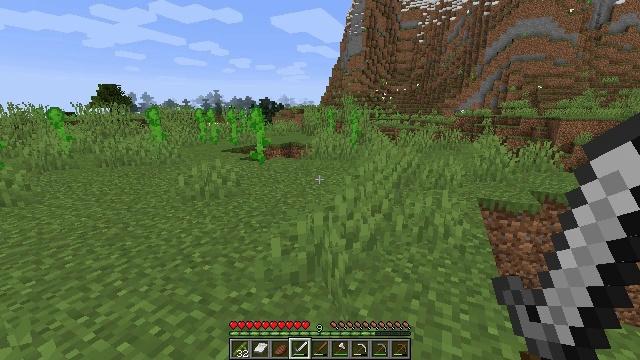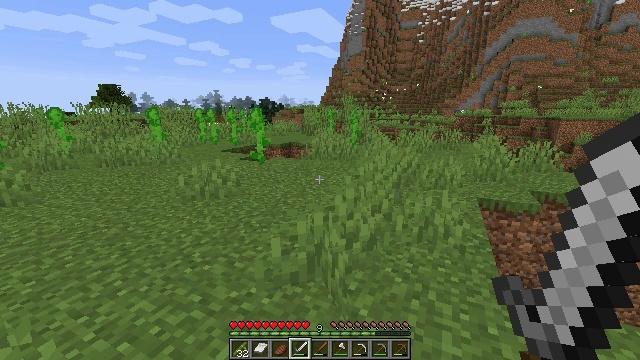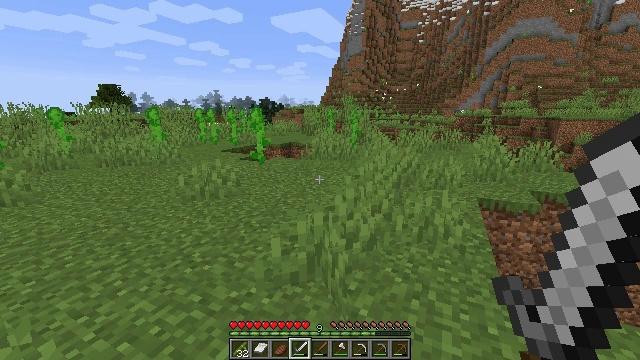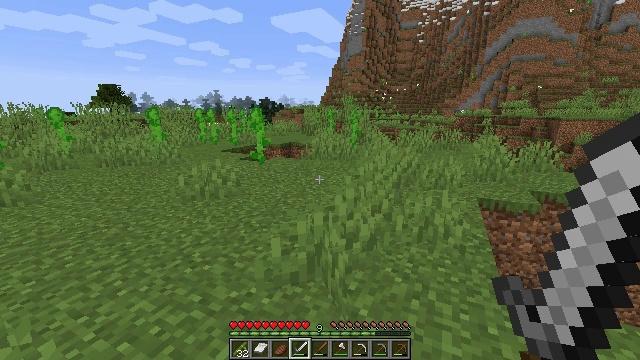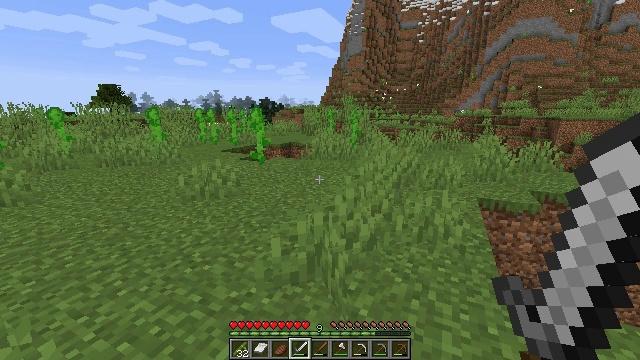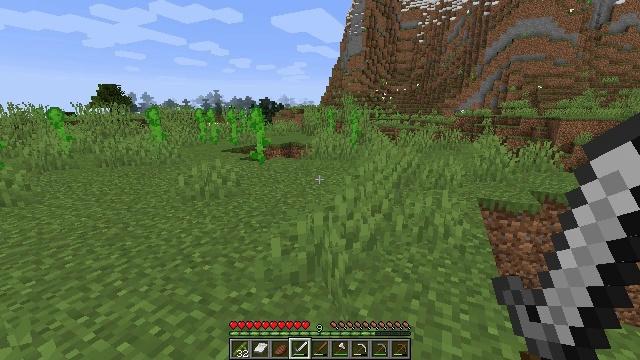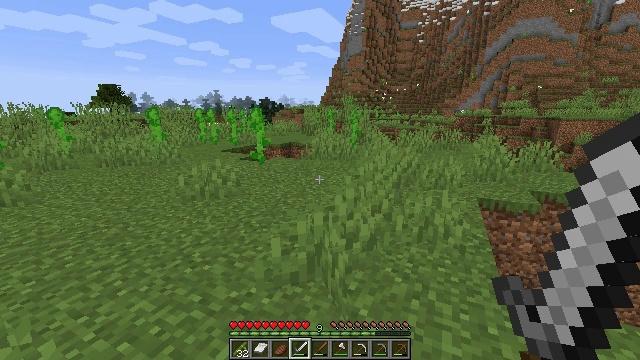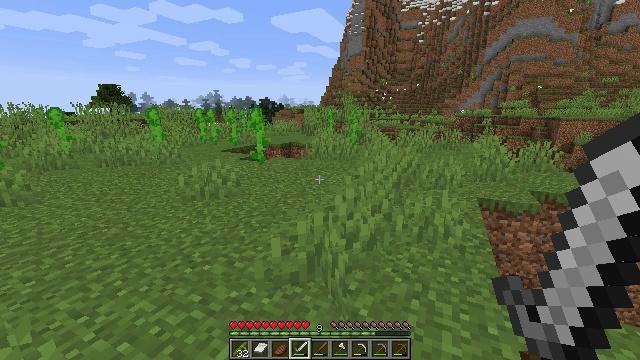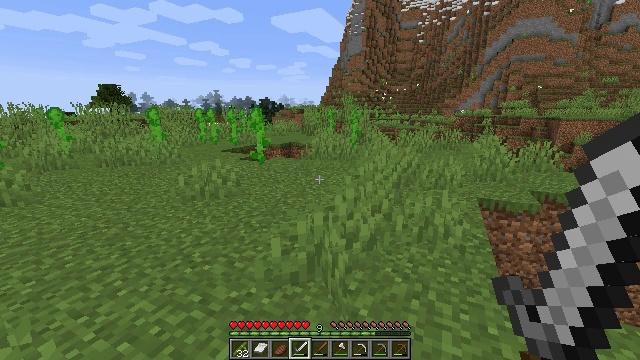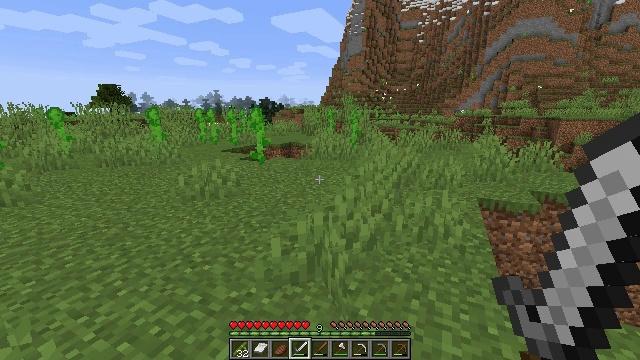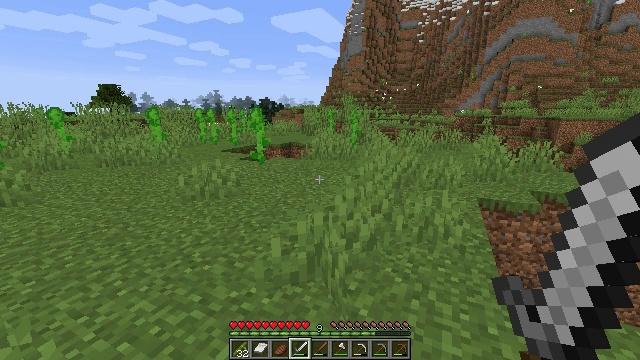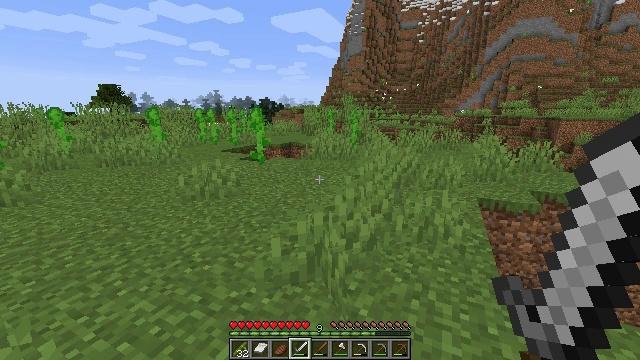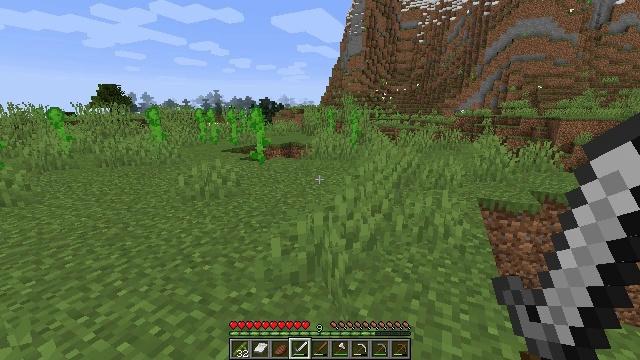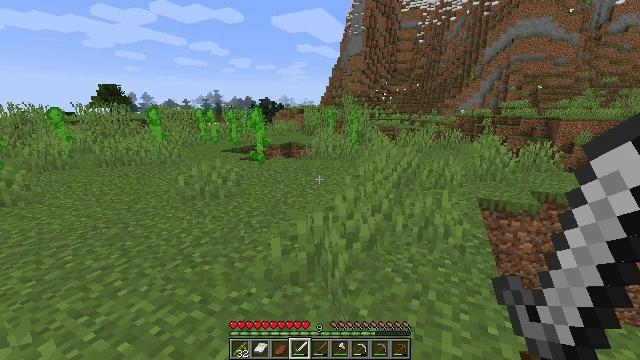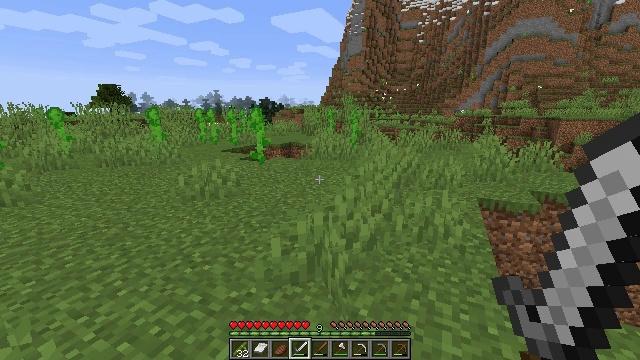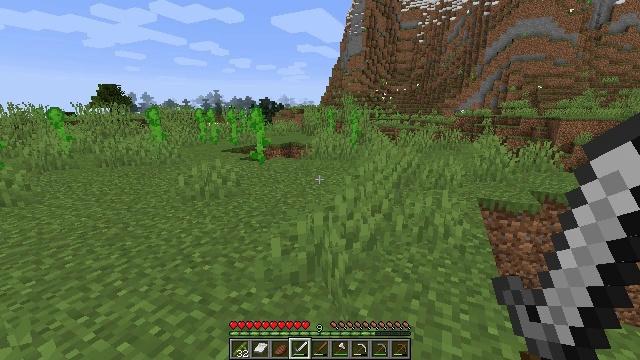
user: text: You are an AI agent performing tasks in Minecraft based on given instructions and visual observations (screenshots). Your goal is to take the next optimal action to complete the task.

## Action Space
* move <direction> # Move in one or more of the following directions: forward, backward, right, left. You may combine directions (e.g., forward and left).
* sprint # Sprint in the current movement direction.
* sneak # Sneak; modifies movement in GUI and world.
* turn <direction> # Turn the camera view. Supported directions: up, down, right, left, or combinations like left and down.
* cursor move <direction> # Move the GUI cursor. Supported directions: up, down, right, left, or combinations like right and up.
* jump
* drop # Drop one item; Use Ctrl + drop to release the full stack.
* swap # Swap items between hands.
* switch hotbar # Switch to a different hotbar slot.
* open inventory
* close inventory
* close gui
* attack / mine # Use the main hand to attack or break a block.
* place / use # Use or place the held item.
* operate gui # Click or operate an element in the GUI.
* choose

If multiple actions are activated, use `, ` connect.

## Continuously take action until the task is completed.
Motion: motion action
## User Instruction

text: Mine the sweet berry bush.
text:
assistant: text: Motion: no_op
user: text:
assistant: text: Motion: no_op
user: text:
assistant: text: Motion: no_op
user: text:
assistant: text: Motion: no_op
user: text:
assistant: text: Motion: no_op
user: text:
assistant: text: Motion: no_op
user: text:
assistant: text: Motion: no_op
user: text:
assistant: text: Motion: no_op
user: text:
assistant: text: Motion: no_op
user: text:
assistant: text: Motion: no_op
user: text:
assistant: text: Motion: no_op
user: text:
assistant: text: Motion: no_op
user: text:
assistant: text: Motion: no_op
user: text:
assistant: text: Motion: no_op
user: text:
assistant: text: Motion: no_op
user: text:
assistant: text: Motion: no_op
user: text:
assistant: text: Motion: no_op
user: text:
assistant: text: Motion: no_op
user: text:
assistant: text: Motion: no_op
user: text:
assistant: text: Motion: no_op
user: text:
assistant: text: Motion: no_op
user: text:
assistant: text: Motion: no_op
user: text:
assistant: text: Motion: no_op
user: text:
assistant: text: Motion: no_op
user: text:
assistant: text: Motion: no_op
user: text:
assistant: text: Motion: no_op
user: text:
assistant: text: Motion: no_op
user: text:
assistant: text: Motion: no_op
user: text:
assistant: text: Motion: no_op
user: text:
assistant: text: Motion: no_op